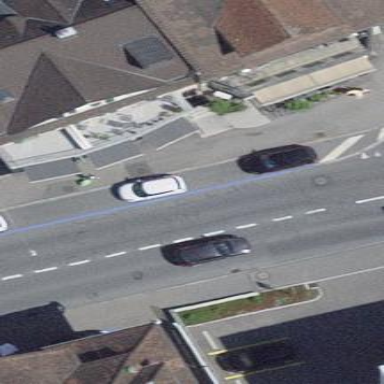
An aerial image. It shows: Street-side parking with parallel orientation.